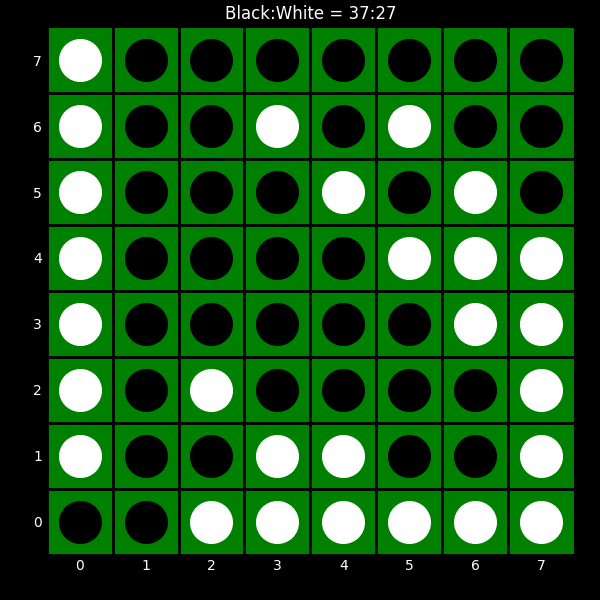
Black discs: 37
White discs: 27